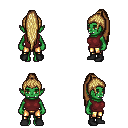
a pixel art fantasy rpg character, female body template, orc, green skin, maroon sleeveless shirt, gold greaves, blonde extra-long topknot hairstyle, black shoes, four views (front, back, left, right), 2x2 character sprite sheet, small pixel art, hard edges, no anti-aliasing